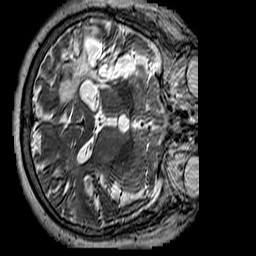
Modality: T2w
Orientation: axial
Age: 60
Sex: male
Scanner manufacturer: siemens
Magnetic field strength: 3 T
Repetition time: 3.2 s
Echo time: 0.212 s